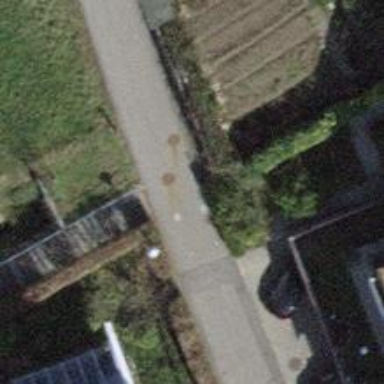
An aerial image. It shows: Bollard.